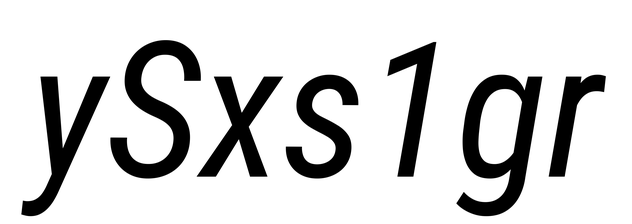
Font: Roboto-Italic_Condensed_Italic